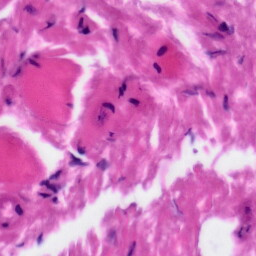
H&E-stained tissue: Tonsil